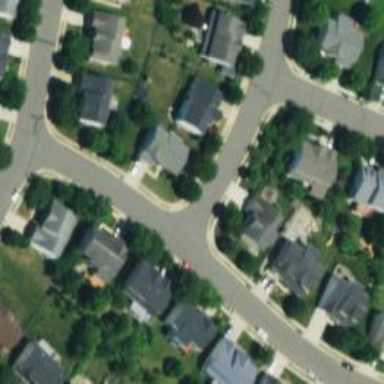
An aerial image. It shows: Residential road.